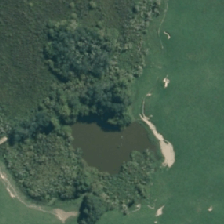
Land cover: lake_pond